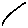
Label: line